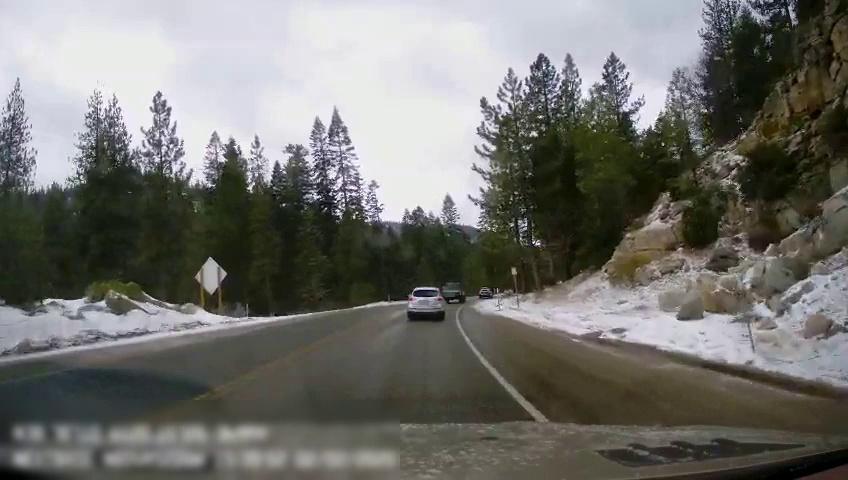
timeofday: Day
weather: Snowy
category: Drivable Space
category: Vehicles | Car
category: Vehicles | Truck
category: Vehicles | SUV
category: Lanes | Current Lane
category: Lanes | Opposite Lane
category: Lanes | Current Lane